Interaction volume radius: 5 \u00c5
Interaction volume height: 20 \u00c5
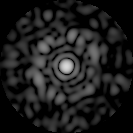
Disorder parameter: 0.7887